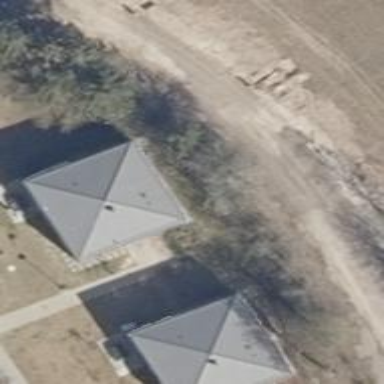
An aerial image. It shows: Residential building with pyramidal roof shape.